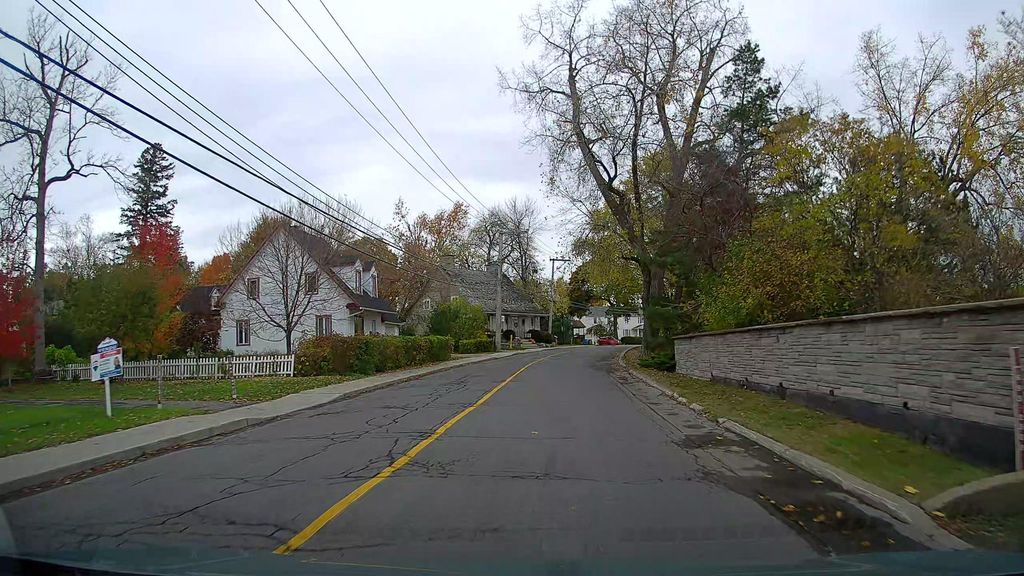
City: montreal